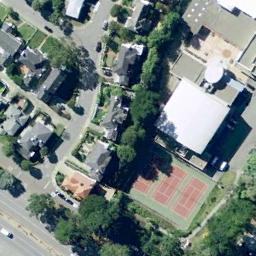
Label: tennis_court